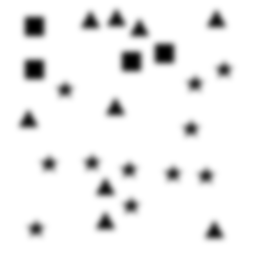
Squares: 4
Triangles: 9
Stars: 11
Total shapes: 24